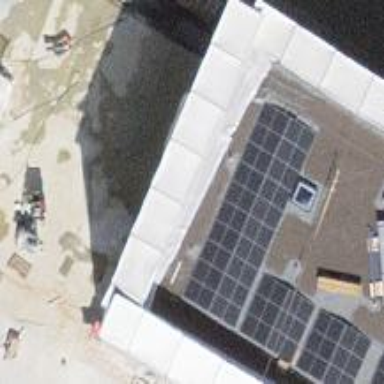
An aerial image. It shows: Solar power generator with photovoltaic panels.